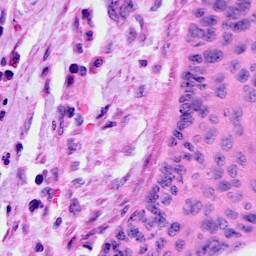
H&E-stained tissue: Cervix